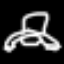
Label: frog